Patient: sex F, age 63
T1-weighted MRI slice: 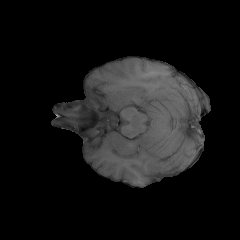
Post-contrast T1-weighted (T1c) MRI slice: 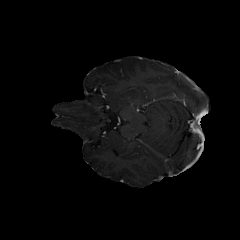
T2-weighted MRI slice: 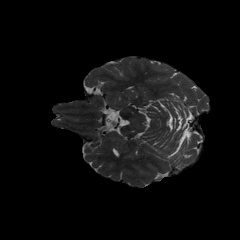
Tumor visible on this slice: no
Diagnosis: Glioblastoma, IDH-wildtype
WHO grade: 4